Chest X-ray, PA view. Patient: 77 years old, sex M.
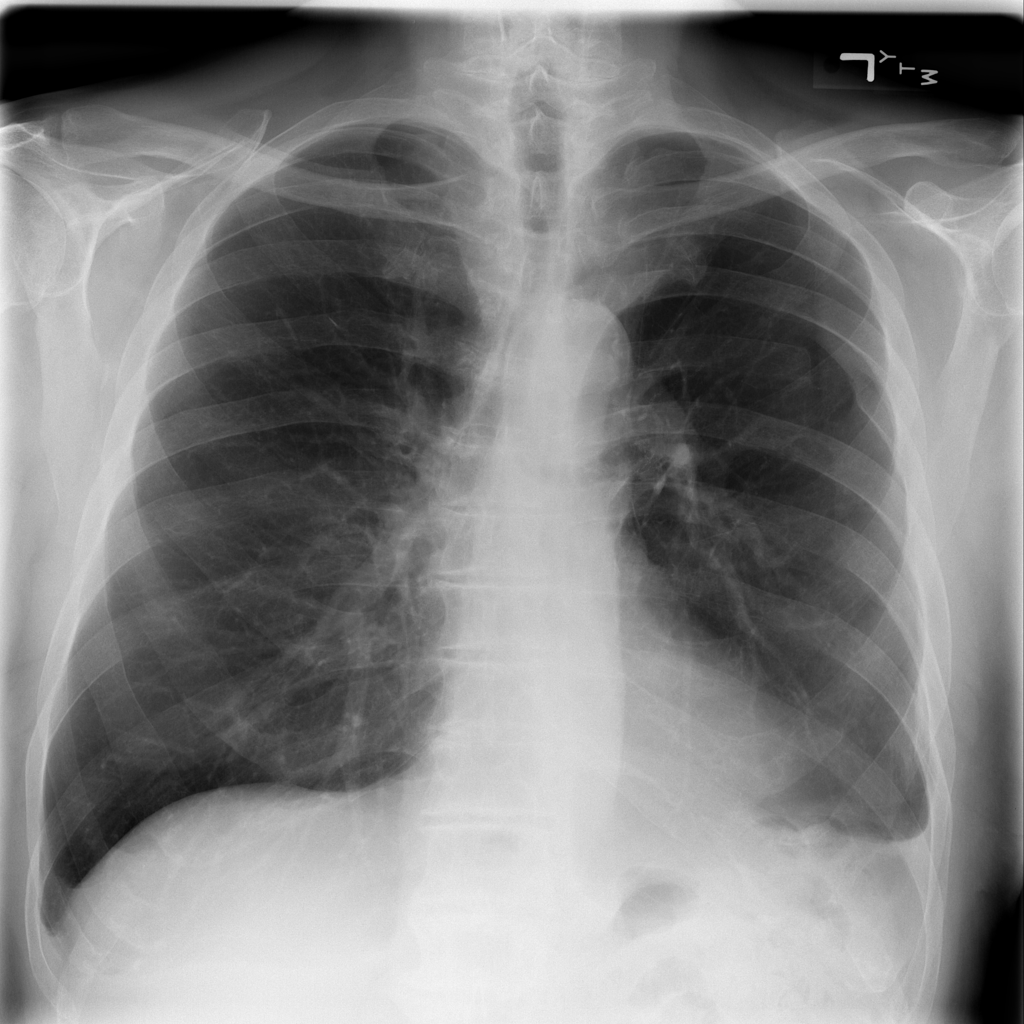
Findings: Fibrosis, Infiltration